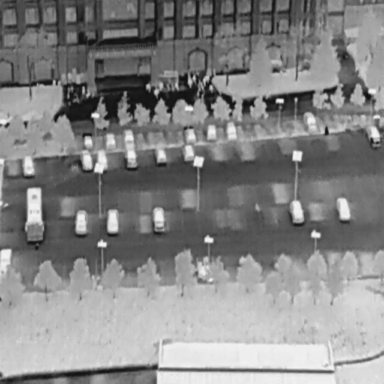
There are 35 objects shown in the infrared image, including 20 Cars, an OtherVehicle, and 14 Bicycles.